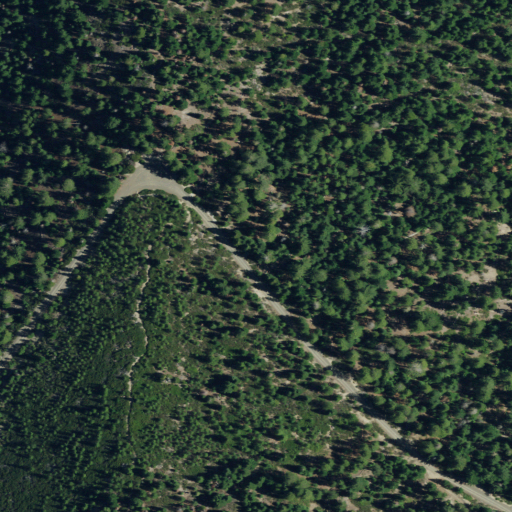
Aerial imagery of ridge(s) in California named Fox Creek Ridge containing evergreen forest, open development, low intensity development, and shrub